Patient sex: M
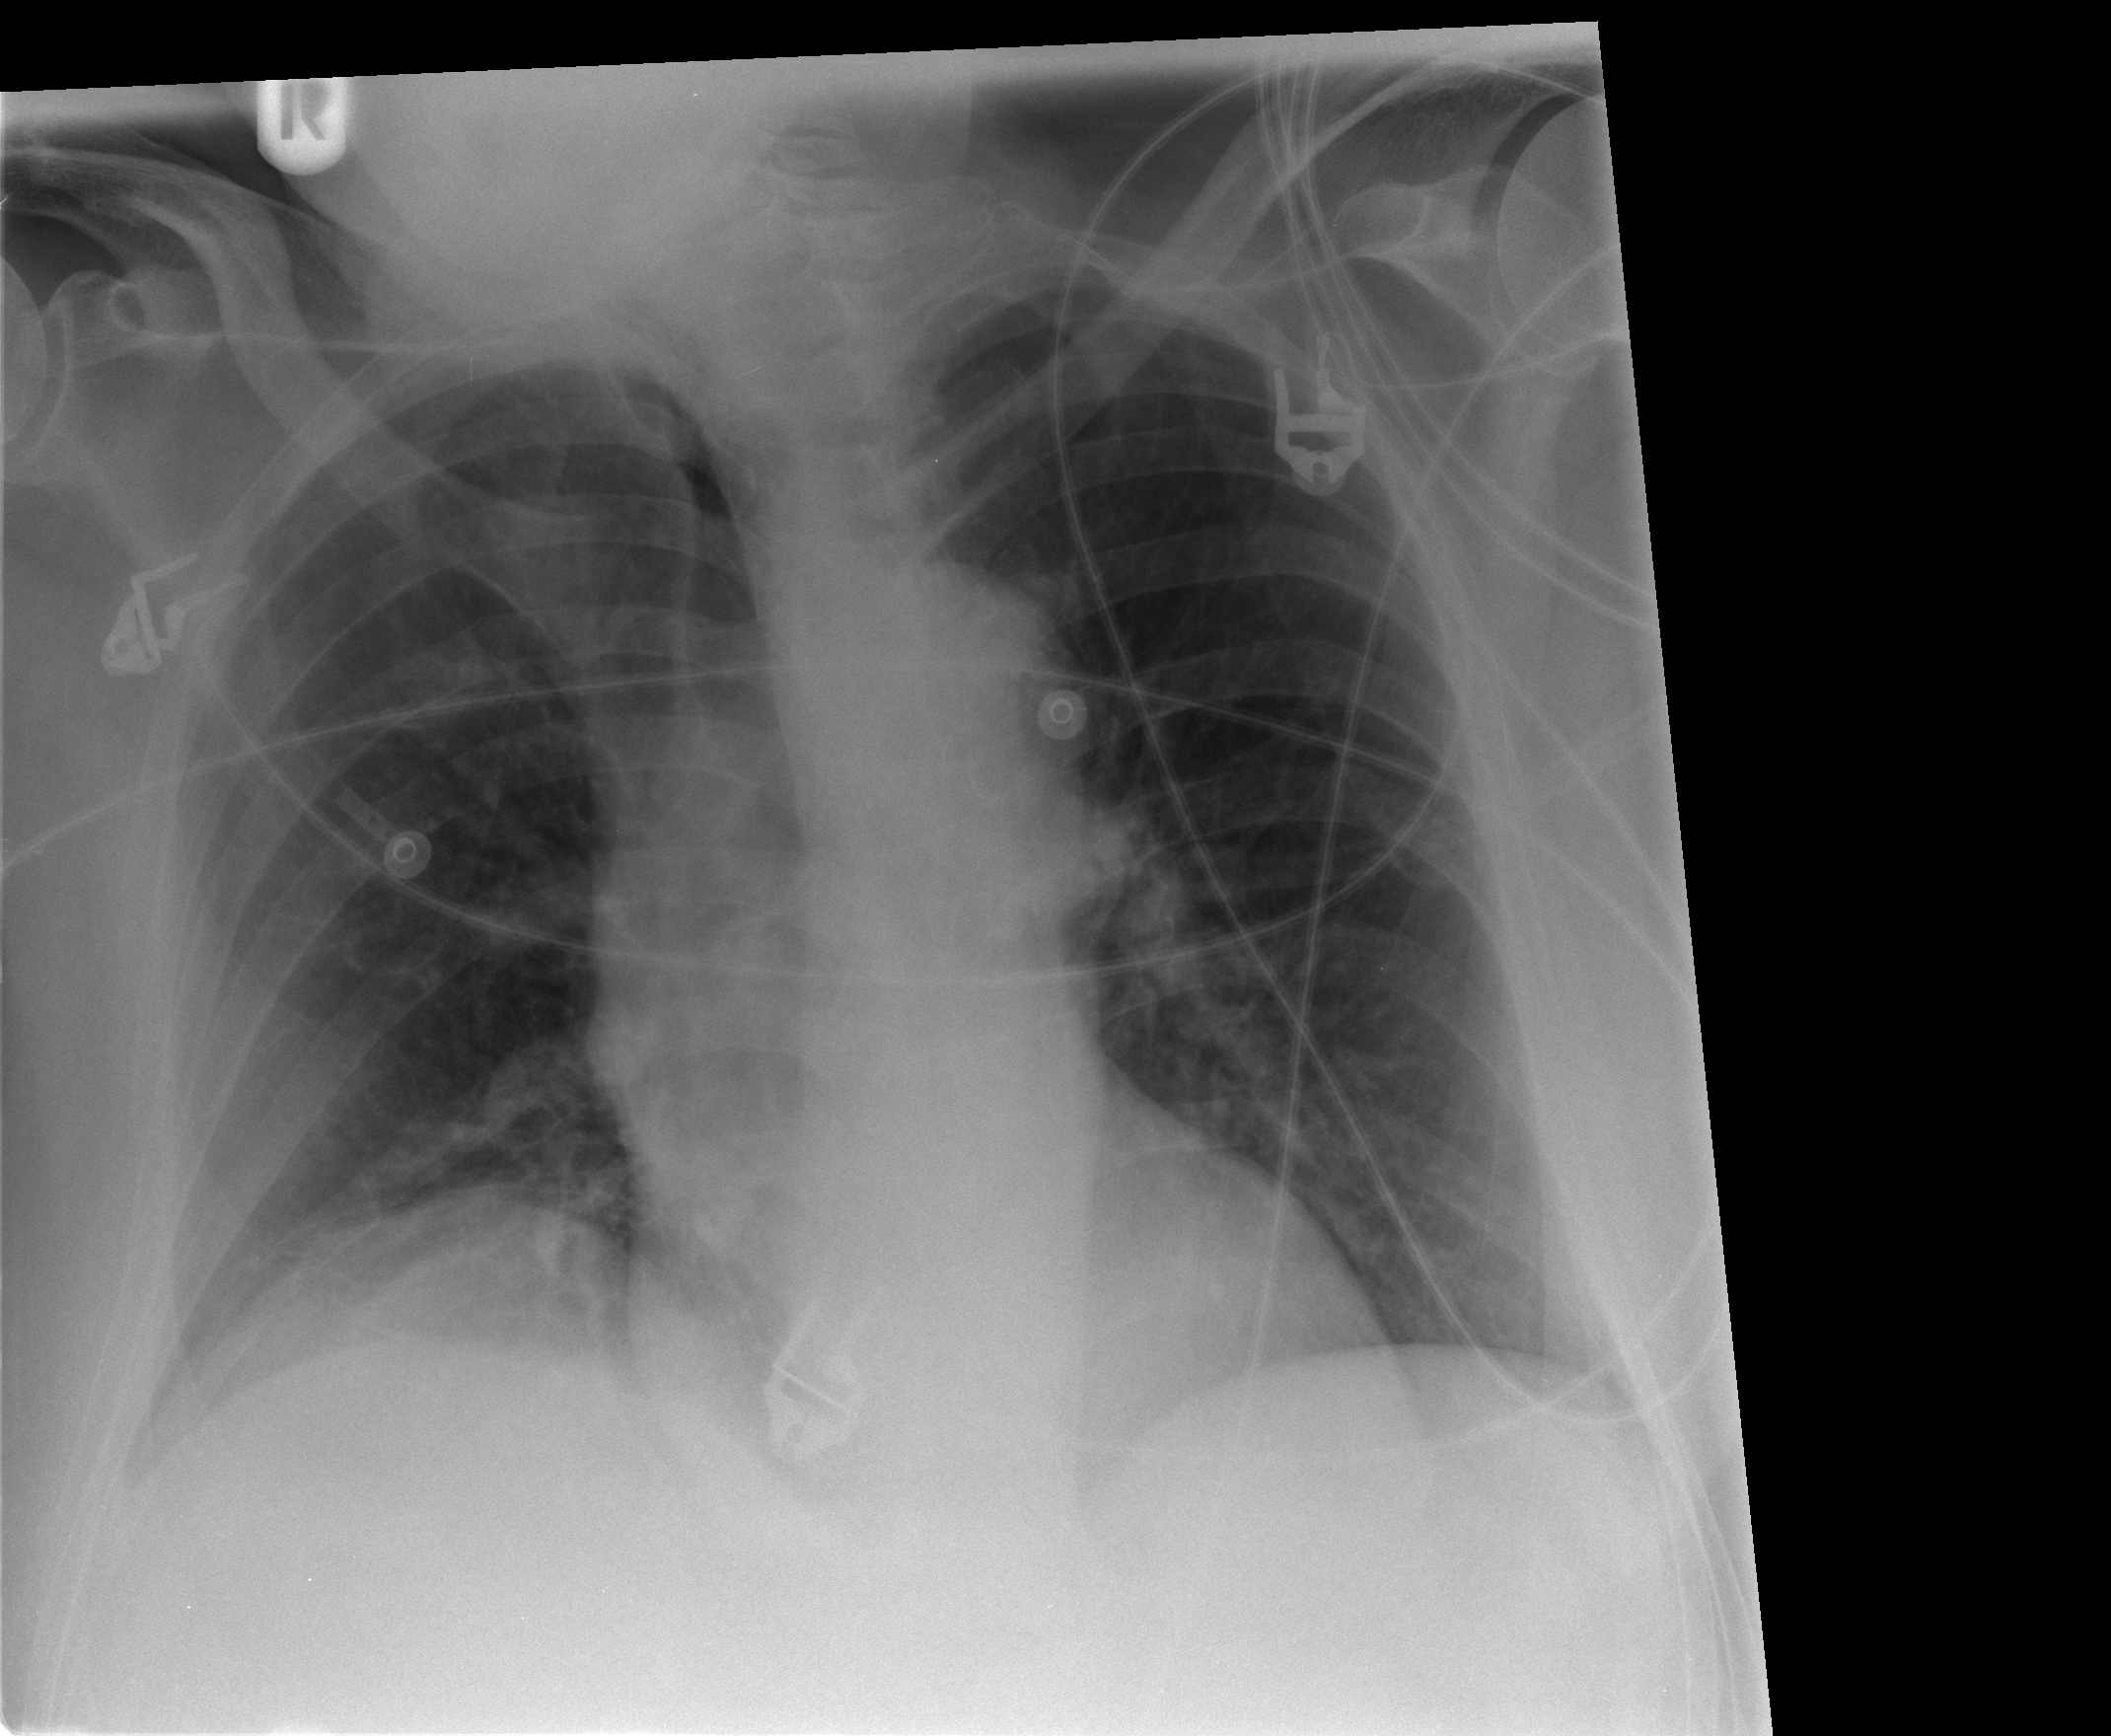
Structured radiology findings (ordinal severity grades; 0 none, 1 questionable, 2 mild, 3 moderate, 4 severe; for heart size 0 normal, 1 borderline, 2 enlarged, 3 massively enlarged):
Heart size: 0
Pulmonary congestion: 0
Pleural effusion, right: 0
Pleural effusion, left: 0
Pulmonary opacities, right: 0
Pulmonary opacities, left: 0
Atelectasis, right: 2
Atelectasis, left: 0